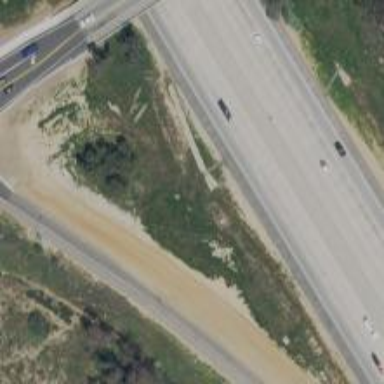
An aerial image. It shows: Abandoned road.